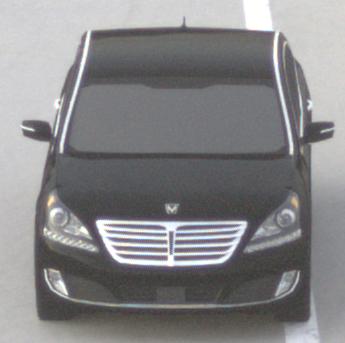
Make: Hyundai
Model: Equus
Detailed model: Gen. 2 VI
Model produced from: 2009
Model produced until: 2016
Doors: 4
Color: black
Road condition: dry road
Daytime: sunrise or sunset
Contrast: low contrast